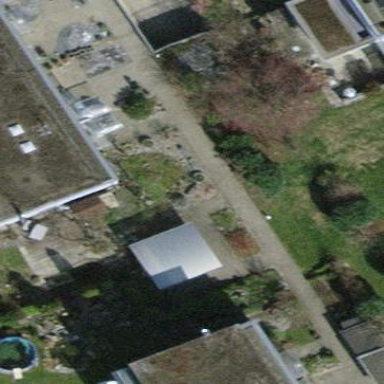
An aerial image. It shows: Terrace building.